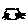
Label: cat